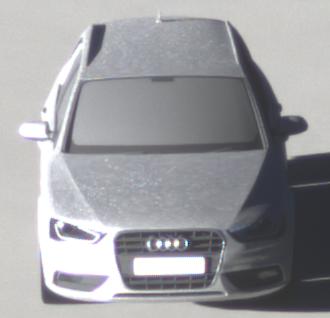
Make: Audi
Model: A4 Avant 1.8 TFSI
Detailed model: A4 (B8) Avant
Model produced from: 2012/02
Model produced until: 2015/04
Doors: 5
Color: white
Road condition: dry road
Daytime: sunrise or sunset
Contrast: high contrast